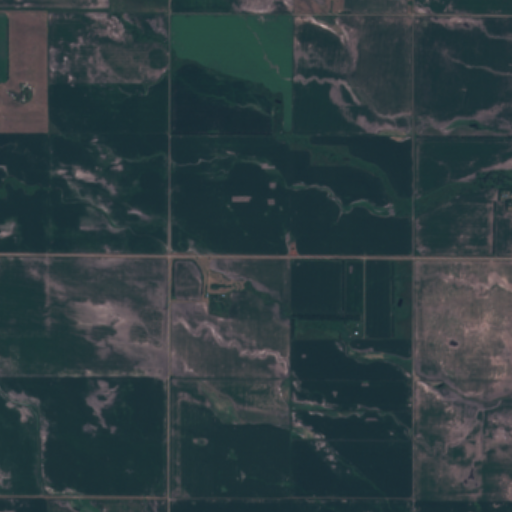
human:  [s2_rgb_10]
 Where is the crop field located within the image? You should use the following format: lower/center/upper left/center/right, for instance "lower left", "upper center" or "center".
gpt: The crop field is located in the upper left of the image.
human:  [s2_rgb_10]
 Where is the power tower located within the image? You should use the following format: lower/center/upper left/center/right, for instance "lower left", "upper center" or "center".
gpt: There is no power tower in the image.